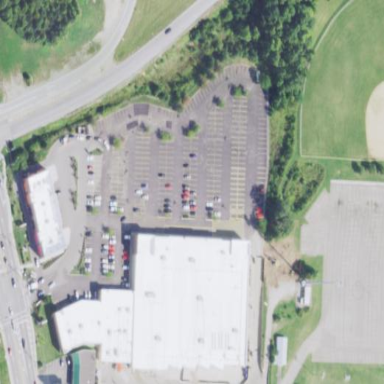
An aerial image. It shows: Retail area.